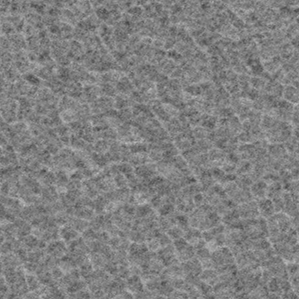
Label: frost